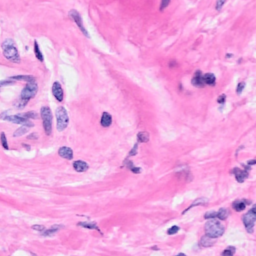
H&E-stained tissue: Breast